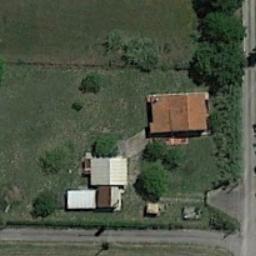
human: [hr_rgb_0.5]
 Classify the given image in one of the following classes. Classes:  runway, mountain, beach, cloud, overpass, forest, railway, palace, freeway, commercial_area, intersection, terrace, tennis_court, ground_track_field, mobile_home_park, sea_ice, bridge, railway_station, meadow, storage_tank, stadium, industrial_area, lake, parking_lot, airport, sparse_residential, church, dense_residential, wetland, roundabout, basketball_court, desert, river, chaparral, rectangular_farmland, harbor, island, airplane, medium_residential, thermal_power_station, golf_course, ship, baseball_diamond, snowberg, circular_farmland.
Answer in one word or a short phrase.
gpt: sparse_residential